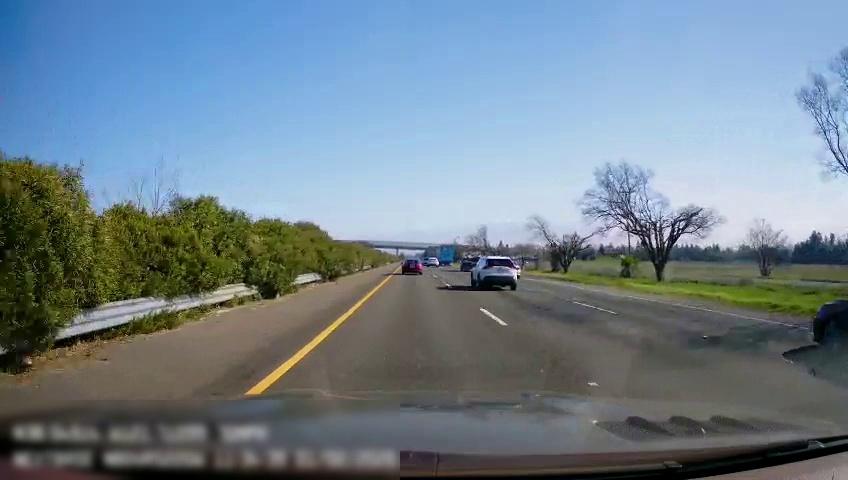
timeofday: Day
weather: Sunny
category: Drivable Space
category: Vehicles | Car
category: Vehicles | SUV
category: Vehicles | Car
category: Vehicles | Truck
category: Vehicles | Truck
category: Vehicles | Car
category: Vehicles | SUV
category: Drivable Space
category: Lanes | Current Lane
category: Lanes | Current Lane
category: Lanes | Alternate Lane
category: Lanes | Alternate Lane